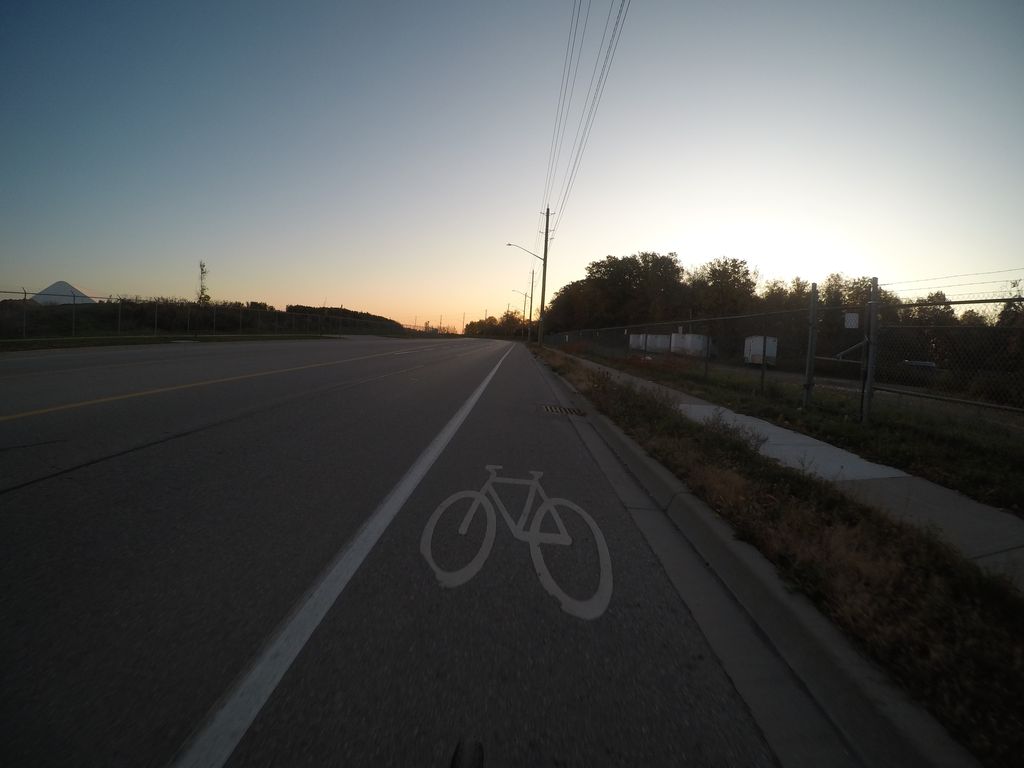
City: kitchener-waterloo